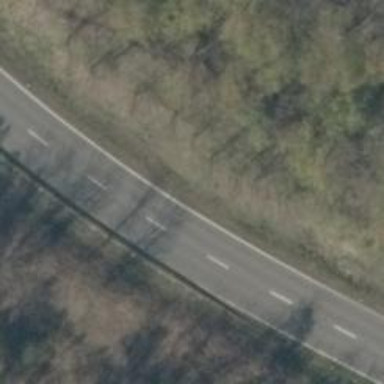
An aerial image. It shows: Asphalt road classified as tertiary.